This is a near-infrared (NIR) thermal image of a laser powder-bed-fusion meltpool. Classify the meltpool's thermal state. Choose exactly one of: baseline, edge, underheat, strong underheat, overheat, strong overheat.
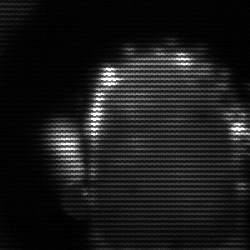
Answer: baseline